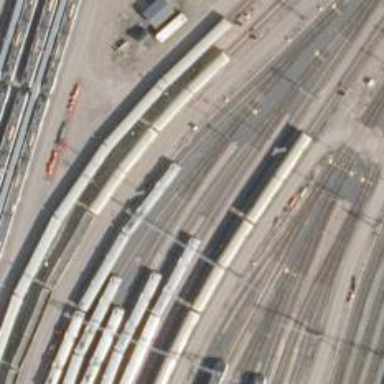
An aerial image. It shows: Rail yard with electrified contact lines for the railway.